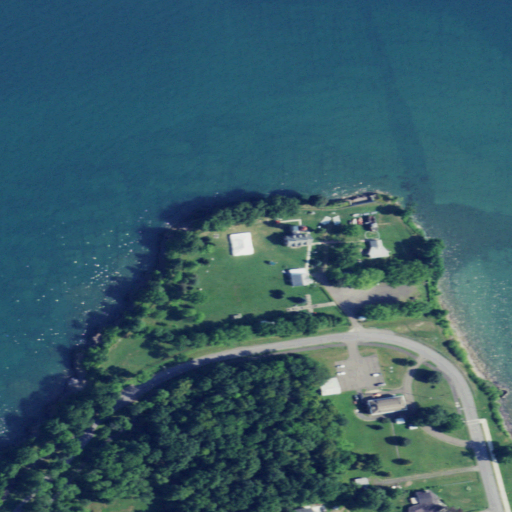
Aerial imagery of cape in New York named Point Gratiot containing open water, open development, low intensity development, mixed forest, deciduous forest, medium intensity development, pasture, and barren land